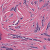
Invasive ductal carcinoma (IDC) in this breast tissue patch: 1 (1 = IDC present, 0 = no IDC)